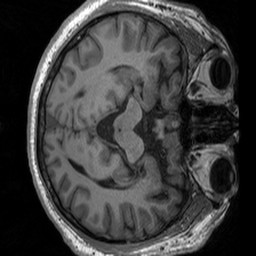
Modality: T1w
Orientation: axial
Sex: male
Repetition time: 1.95 s
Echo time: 0.026 s